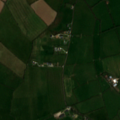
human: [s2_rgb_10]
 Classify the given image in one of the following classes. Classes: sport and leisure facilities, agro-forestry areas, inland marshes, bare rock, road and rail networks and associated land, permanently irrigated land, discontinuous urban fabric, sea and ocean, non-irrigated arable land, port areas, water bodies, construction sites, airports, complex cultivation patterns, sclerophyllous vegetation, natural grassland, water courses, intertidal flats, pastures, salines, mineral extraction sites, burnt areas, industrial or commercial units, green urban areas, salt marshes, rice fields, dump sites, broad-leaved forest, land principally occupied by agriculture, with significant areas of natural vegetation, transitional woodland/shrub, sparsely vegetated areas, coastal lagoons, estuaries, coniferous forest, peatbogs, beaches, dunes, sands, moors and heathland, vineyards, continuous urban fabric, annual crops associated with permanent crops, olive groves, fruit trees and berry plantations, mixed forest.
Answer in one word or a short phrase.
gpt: non-irrigated arable land, pastures